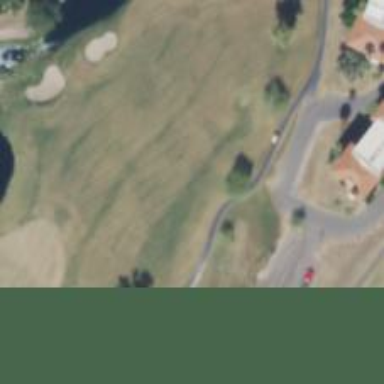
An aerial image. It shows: Path for both road and golf.